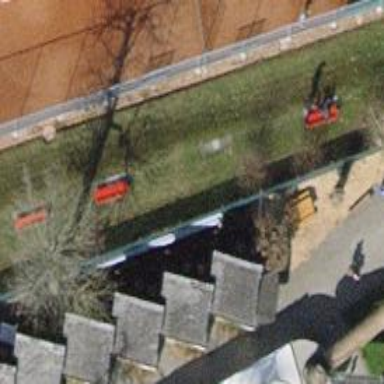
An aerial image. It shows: Red bench.